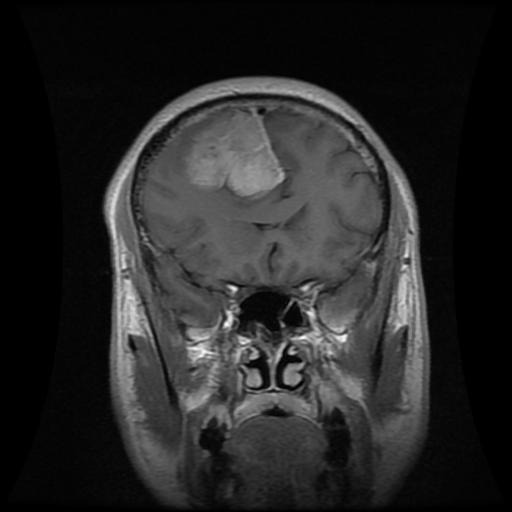
Label: meningioma